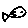
Label: fish